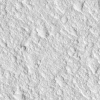
Atmospheric dust classification: not_dusty